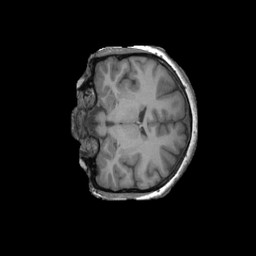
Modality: T1w
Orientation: coronal
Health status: ill
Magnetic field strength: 3 T